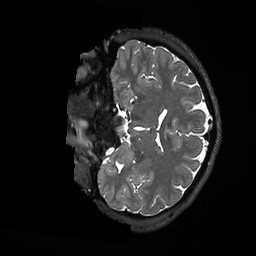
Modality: T2w
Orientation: coronal
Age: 22
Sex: male
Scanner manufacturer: ge
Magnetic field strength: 3 T
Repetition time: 3.202 s
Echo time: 0.06616 s